Question: I am trying to include a rendered tweet in a webpage. I searched around and eventually got myself this solution:
'''
<script type="text/javascript" src="//platform.twitter.com/widgets.js"></script>
<script type='text/javascript'>
$(document).ready(function(){
$.getJSON("https://api.twitter.com/1/statuses/oembed.jsonid=287348974577385474&align=center&callback=?",
function(data{$('#tweet123').html(data.html);});
});
</script>
<div id="tweet123"></div>
'''
Now, this is only giving me the tweet text. I want the nicely rendered tweet, like the one I see here: <URL>
I think I should mention that I have jquery somewhere else on the page I want to make. I suppose I could remove it if I need to do that in order to get rendering working. But I'd rather not.
the page looks like this, I am not happy with the rendering:

my code right now, bear with me I know almost nothing about web programming:
'''
<!DOCTYPE html>
<html>
<head>
<meta charset="utf-8">
<script language="javascript" src="http://ajax.googleapis.com/ajax/libs/jquery/1.6.4/jquery.min.js" type="text/javascript"></script>
<script language="javascript" src="../supporting_data/seaofclouds-tweet-d433d14/tweet/jquery.tweet.js" type="text/javascript"></script>
<script type="text/javascript"src="https://maps.googleapis.com/maps/api/js?key=AIzaSyA4aH3NUbCC-DiqD1hUcsy6EMPmqDgn-Yo&sensor=false"></script>
<script type="text/javascript" src="//platform.twitter.com/widgets.js"></script>
<script type='text/javascript'>
jQuery(function(){
$.getJSON("https://api.twitter.com/1/statuses/oembed.json?id=287348974577385474&align=center&callback=?,
function(data{$('#tweet123').html(data.html);});
});
</script>
</head>
<body>
<p>
<div id='tweet123'></div>
</p>
<!-- experiment with seaofclouds -->
<script type='text/javascript'>
jQuery(function($){
$(".coffeeTweet").tweet({
username: "coffee_dad",
join_text: "auto",
avatar_size: 32,
count: 5,
loading_text: "downloading tweets..."
});
});
</script>
<p>
<div class="coffeeTweet"></div>
</p>
</body>
</html>
'''
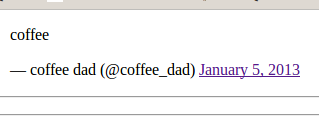
Answer: First you can try changing '//platform.twitter.com/widgets.js' to 'http://platform.twitter.com/widgets.js'
The following works from my computer.
'''
<!DOCTYPE html>
<html>
<head>
<meta charset="utf-8">
<script language="javascript" src="http://ajax.googleapis.com/ajax/libs/jquery/1.6.4/jquery.min.js"></script>
<script type="text/javascript" src="http://platform.twitter.com/widgets.js"></script>
<script type='text/javascript'>
$(document).ready(function(){
$.getJSON("https://api.twitter.com/1/statuses/oembed.json?id=287348974577385474&align=center&callback=?",
function(data){$('#tweet123').html(data.html);});
});
</script>
</head>
<body>
<div id='tweet123'></div>
</body>
</html>
'''

I am running this web page from a local web server on my computer. I get the same result as you if I simply open the file in my browser with the 'file:///' protocol.
I would try running the file on a web server, because very often your browser will restrict certain operations while under the 'file:///' protocol for security reasons.